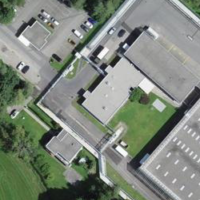
EUNIS habitat code: 54
Species observed at this site:
Cornus sanguinea
Filipendula ulmaria